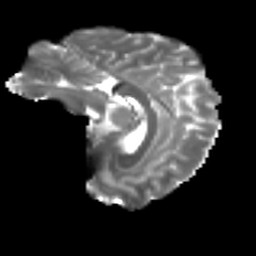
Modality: T2w
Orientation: sagittal
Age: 22
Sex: female
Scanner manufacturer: ge
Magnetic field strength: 3 T
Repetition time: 7.8 s
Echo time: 0.0606 s